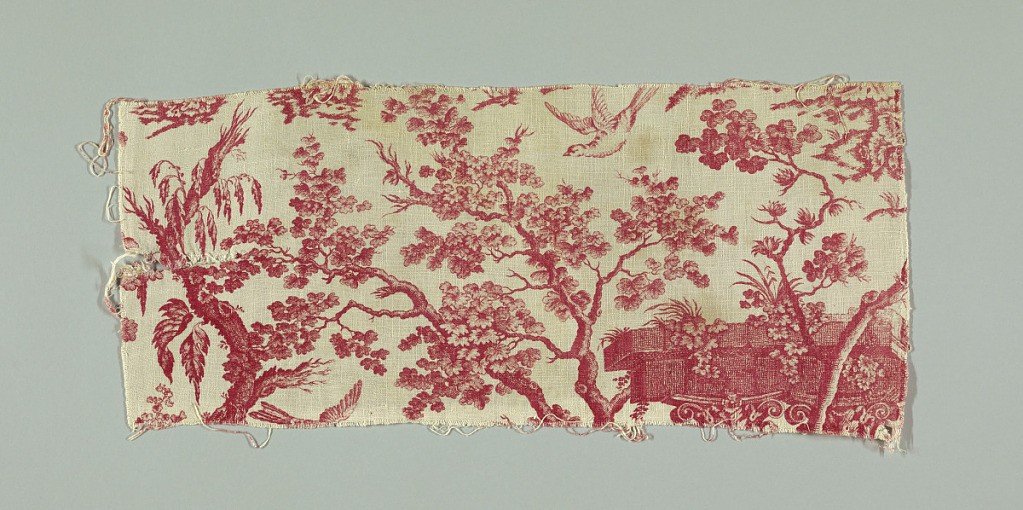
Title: Fragments
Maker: John Munns
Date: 1770–80
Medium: cotton Technique: printed by engraved plate on plain weave
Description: Four fragments of a design of a stag hunt. In red on white.